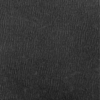
Label: dusty